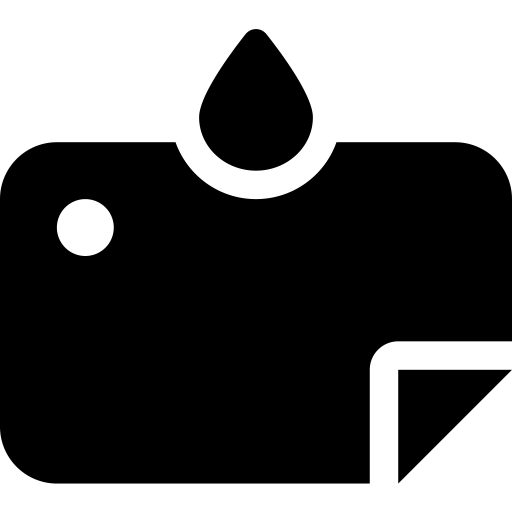
Tags: icon, FontAwesome, fa-icon, solid, tarp, droplet